Interaction volume radius: 5 \u00c5
Interaction volume height: 25 \u00c5
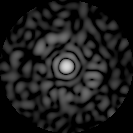
Disorder parameter: 0.8469